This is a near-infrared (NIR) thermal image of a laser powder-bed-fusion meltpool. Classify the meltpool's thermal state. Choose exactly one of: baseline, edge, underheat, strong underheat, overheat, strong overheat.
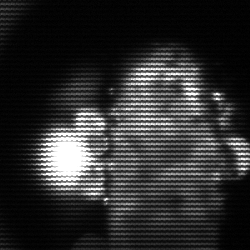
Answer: strong underheat